九年级 · 画法几何学
(本题3分)(2021$cdot$浙江$cdot$温州市实验中学九年级期中)如图,在$RttriangleABC$中,已知$angleA=90^{circ},AB=6,BC=10,D$是线段$BC$上的一点,以$C$为圆心,$CD$为半径的半圆交$AC$边于点$E$,交$BC$的延长线于点$F$,射线$BE$交$EF$于点$G$,则$BEcdotEG$的最大值为
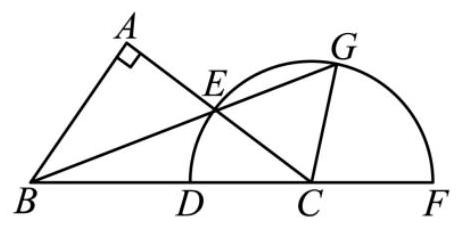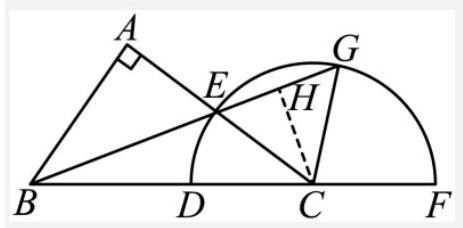
答案: 32
解析: 【分析】如图,过点$C$作$CHperpEG$于点$H$.利用相似三角形的性质证明$EBcdotEG=2AEcdotEC$,设$EC=x$,在Rt$triangleABC$中,$AC=sqrt{BC^{2}-AB^{2}}=sqrt{10^{2}-6^{2}}=8$,推出$EBcdotEG=2x?(8-x)=-2(x-4)^{2}+32$,利用二次函数的性质求解即可.【详解】解：如图,过点$C$作$CHperpEG$于点$H$.$becauseCHperpEG$$thereforeEH=GH$,$becauseangleA=angleCHE=90^{circ},angleAEB=angleCEH$$thereforetriangleABEsimtriangleHCE$,$thereforefrac{AE}{EH}=frac{BE}{CE}$$thereforeBEcdotEH=AEcdotEC$,$thereforeBEcdot2EH=2cdotAEcdotEC$,$thereforeEBcdotEG=2AEcdotEC$,设$EC=x$,在Rt$triangleABC$中,$AC=sqrt{BC^{2}-AB^{2}}=sqrt{10^{2}-6^{2}}=8$,$thereforeEBcdotEG=2x?(8-x)=-2(x-4)^{2}+32$,$because-2<0$$thereforex=4$时,$BEcdotEG$的值最大,最大值为32,故答案为:32.【点睛】本题考查圆周角定理,相似三角形的判定和性质,二次函数的性质等知识,解题的关键是学会利用参数构建二次函数解决最值问题,属于中考填空题中的压轴题.